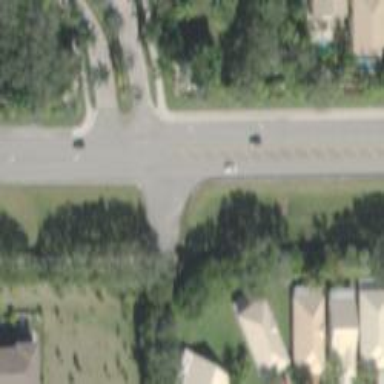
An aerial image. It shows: Tertiary road.